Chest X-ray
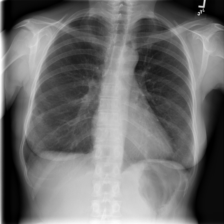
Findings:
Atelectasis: negative
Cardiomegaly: negative
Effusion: negative
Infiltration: negative
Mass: negative
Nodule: negative
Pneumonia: negative
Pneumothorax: negative
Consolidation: negative
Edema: negative
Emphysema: negative
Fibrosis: negative
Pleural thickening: negative
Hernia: negative